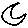
Label: moon